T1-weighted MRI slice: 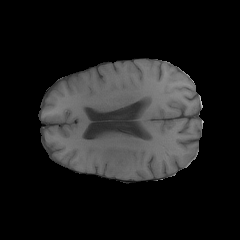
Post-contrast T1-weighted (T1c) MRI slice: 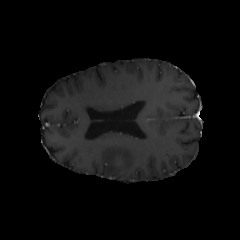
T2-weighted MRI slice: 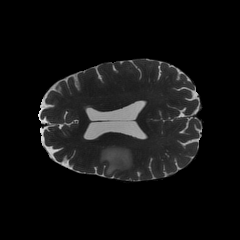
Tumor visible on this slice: yes